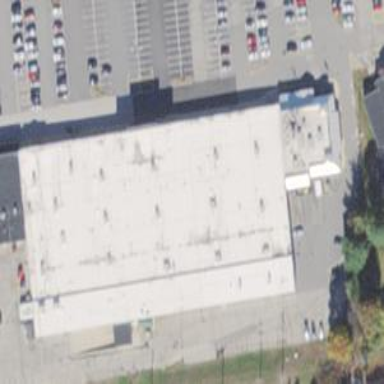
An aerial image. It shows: Building.